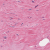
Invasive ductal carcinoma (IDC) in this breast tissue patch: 0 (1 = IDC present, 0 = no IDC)